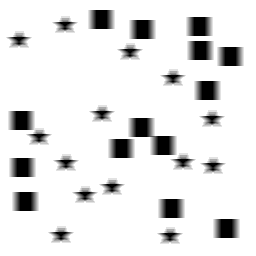
Squares: 14
Triangles: 0
Stars: 14
Total shapes: 28